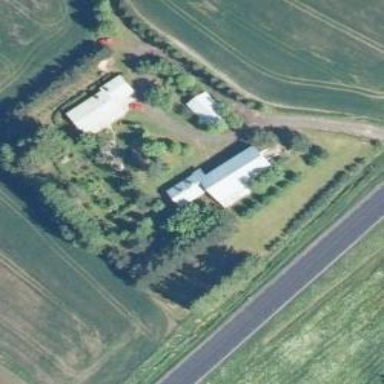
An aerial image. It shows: Farmyard area.